Question: The below JavaScript code displays line chart using chart.js. The code works fine however, if you look at the part of the code near labels I am trying to pass it dynamically using a variable instead of having a static list of months. For example I just want to pass from Jan - May.
I am using a variable x to do that but it would not work as a separate labels it would display as one label example in the image. Is there a way i can pass those label dynamically ? I don't want to use separate variables since my list will be based on n.

Original
'''
var lineChartData = {
labels : ["January","February","March","April","May","June","July","August","September","October","November","December"],
datasets : [
{
label: "My First dataset",
fillColor : "rgba(54,61,251,0.2)",
strokeColor : "rgba(54,61,251,1)",
pointColor : "rgba(54,61,251,1)",
pointStrokeColor : "#fff",
pointHighlightFill : "#fff",
pointHighlightStroke : "rgba(54,61,251,1)",
data : [randomScalingFactor(),randomScalingFactor(),randomScalingFactor(),randomScalingFactor(),randomScalingFactor(),randomScalingFactor(),randomScalingFactor()]
}
'''
Modified Version
'''
var randomScalingFactor = function(){ return Math.round(Math.random()*100)};
var x = ' "January" , "February" ';
var lineChartData = {
labels : [x,"March","April","May","June","July","August","September","October","November","December"],
datasets : [
{
label: "My First dataset",
fillColor : "rgba(54,61,251,0.2)",
strokeColor : "rgba(54,61,251,1)",
pointColor : "rgba(54,61,251,1)",
pointStrokeColor : "#fff",
pointHighlightFill : "#fff",
pointHighlightStroke : "rgba(54,61,251,1)",
data : [randomScalingFactor(),randomScalingFactor(),randomScalingFactor(),randomScalingFactor(),randomScalingFactor(),randomScalingFactor(),randomScalingFactor()]
}
]
}
window.onload = function(){
var ctx = document.getElementById("canvas").getContext("2d");
window.myLine = new Chart(ctx).Line(lineChartData, {
responsive: true
});
}
'''
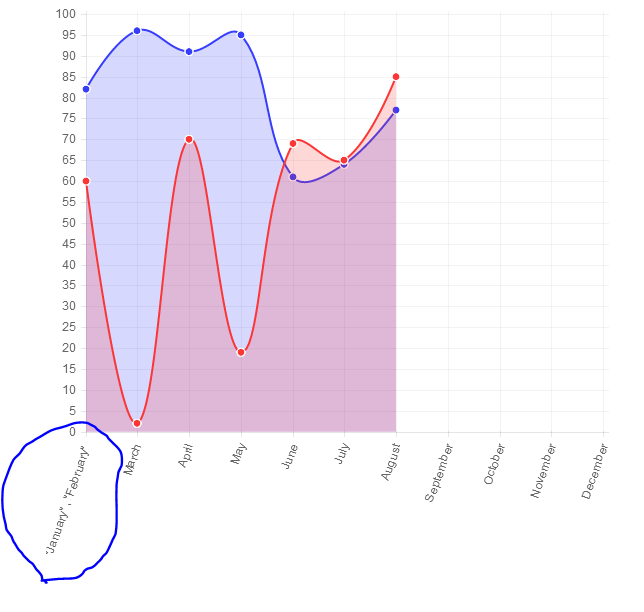
Answer: What you want is to declare 'x' (currently declared as a string) as an array instead. The, you join the two arrays together using '.concat' so that your 'labels' property has the full list:
'''
var x = ["January", "February"];
var lineChartData = {
labels : x.concat(["March","April","May","June","July","August","September","October","November","December"]),
'''